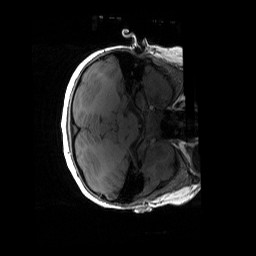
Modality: T1w
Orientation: axial
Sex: female
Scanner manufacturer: siemens
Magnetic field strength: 3 T
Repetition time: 1.9 s
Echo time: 0.00243 s